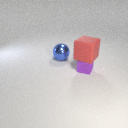
large blue metal sphere behind small purple metal cube